Question: I've managed to create a JList with support of selecting multiple elements and dragging them to reorder the list. But I was wondering how to group some elements together with a handle. Something a lot like this:

Since even figuring out the drag&drop mechanics was so challenging to me, I'm hesitated to add this group feature. Is it even possible with JLists? What topic should I search to be able to do somthing like this?
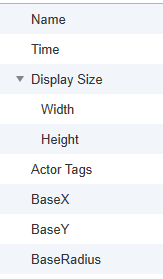
Answer: Here is my JTree after learning about JTrees from Andrew Thompson. I found a JTree example from Craig Wood and tweaked it to suit my needs. It is still not 100% complete. It doesn't have any comments or explanations sorry for that, I'm just sharing my source code.
'''
public class TreeDragAndDrop {
final JTree tree = new JTree();
DefaultTreeModel model = (DefaultTreeModel) tree.getModel();
DefaultMutableTreeNode root = (DefaultMutableTreeNode) model.getRoot();
private JScrollPane getContent() {
tree.setDragEnabled(true);
tree.setDropMode(DropMode.ON_OR_INSERT);
tree.getSelectionModel().setSelectionMode(TreeSelectionModel.CONTIGUOUS_TREE_SELECTION);
//expandTree(tree);
tree.setEditable(true);
tree.getInputMap().put(KeyStroke.getKeyStroke(KeyEvent.VK_ENTER, 0), "startEditing");
tree.getInputMap().put(KeyStroke.getKeyStroke(KeyEvent.VK_F2, 0), "startEditing");
model.reload();
return new JScrollPane(tree);
}
private void expandTree(JTree tree) {
DefaultMutableTreeNode root = (DefaultMutableTreeNode) tree.getModel().getRoot();
java.util.Enumeration e = root.breadthFirstEnumeration();
while (e.hasMoreElements()) {
DefaultMutableTreeNode node = (DefaultMutableTreeNode) e.nextElement();
if (node.isLeaf()) {
continue;
}
int row = tree.getRowForPath(new TreePath(node.getPath()));
tree.expandRow(row);
}
}
public static void main(String[] args) {
JFrame f = new JFrame();
f.setDefaultCloseOperation(JFrame.EXIT_ON_CLOSE);
f.add(new TreeDragAndDrop().getContent());
f.setSize(400, 400);
f.setLocation(1200, 200);
f.setVisible(true);
}
}
class TreeTransferHandler2 extends TransferHandler {
DataFlavor nodesFlavor;
DataFlavor[] flavors = new DataFlavor[1];
DefaultMutableTreeNode[] nodesToRemove;
private void renameNodes(JTree tree) {
DefaultTreeModel model = (DefaultTreeModel) tree.getModel();
DefaultMutableTreeNode root = (DefaultMutableTreeNode) model.getRoot();
java.util.Enumeration en = root.depthFirstEnumeration();
while (en.hasMoreElements()) {
DefaultMutableTreeNode node = (DefaultMutableTreeNode) en.nextElement();
String nodeName = node.toString();
int strLength = node.toString().length();
if (nodeName.charAt(strLength - 1) == ')') {
nodeName = nodeName.substring(0, (nodeName.indexOf("(")) - 1);
}
if (node.getChildCount() > 0) {
node.setUserObject(nodeName + " (" + node.getChildCount() + ")");
}
}
}
public TreeTransferHandler2() {
try {
String mimeType = DataFlavor.javaJVMLocalObjectMimeType
+ ";class=""
+ javax.swing.tree.DefaultMutableTreeNode[].class.getName()
+ """;
nodesFlavor = new DataFlavor(mimeType);
flavors[0] = nodesFlavor;
} catch (ClassNotFoundException e) {
System.out.println("ClassNotFound: " + e.getMessage());
}
}
public boolean canImport(TransferHandler.TransferSupport support) {
if (!support.isDrop()) {
return false;
}
support.setShowDropLocation(true);
if (!support.isDataFlavorSupported(nodesFlavor)) {
return false;
}
// Do not allow a drop on the drag source selections.
JTree.DropLocation dl = (JTree.DropLocation) support.getDropLocation();
JTree tree = (JTree) support.getComponent();
int dropRow = tree.getRowForPath(dl.getPath());
int[] selRows = tree.getSelectionRows();
for (int i = 0; i < selRows.length; i++) {
if (selRows[i] == dropRow) {
return false;
}
}
// Do not allow MOVE-action drops if a non-leaf node is
// selected unless all of its children are also selected.
int action = support.getDropAction();
if (action == MOVE) {
return haveCompleteNode(tree);
}
// Do not allow a non-leaf node to be copied to a level
// which is less than its source level.
TreePath dest = dl.getPath();
DefaultMutableTreeNode target = (DefaultMutableTreeNode) dest.getLastPathComponent();
TreePath path = tree.getPathForRow(selRows[0]);
DefaultMutableTreeNode firstNode = (DefaultMutableTreeNode) path.getLastPathComponent();
if (firstNode.getChildCount() > 0 && target.getLevel() < firstNode.getLevel()) {
return false;
}
return true;
}
private boolean haveCompleteNode(JTree tree) {
int[] selRows = tree.getSelectionRows();
TreePath path = tree.getPathForRow(selRows[0]);
DefaultMutableTreeNode first = (DefaultMutableTreeNode) path.getLastPathComponent();
int childCount = first.getChildCount();
// first has children and no children are selected.
if (childCount > 0 && selRows.length == 1) {
return true;
}
// first may have children.
for (int i = 1; i < selRows.length; i++) {
path = tree.getPathForRow(selRows[i]);
DefaultMutableTreeNode next = (DefaultMutableTreeNode) path.getLastPathComponent();
if (first.isNodeChild(next)) {
// Found a child of first.
if (childCount > selRows.length - 1) {
// Not all children of first are selected.
return false;
}
}
}
return true;
}
protected Transferable createTransferable(JComponent c) {
JTree tree = (JTree) c;
TreePath[] paths = tree.getSelectionPaths();
if (paths != null) {
// Make up a node array of copies for transfer and
// another for/of the nodes that will be removed in
// exportDone after a successful drop.
List<DefaultMutableTreeNode> copies = new ArrayList<DefaultMutableTreeNode>();
List<DefaultMutableTreeNode> toRemove = new ArrayList<DefaultMutableTreeNode>();
DefaultMutableTreeNode node = (DefaultMutableTreeNode) paths[0].getLastPathComponent();
int childCount = node.getChildCount();
DefaultMutableTreeNode copy = null;
if (node.getChildCount() > 0 && tree.getSelectionRows().length == 1) {
copy = copy(node);
copies.add(copy);
for (int k = 0; k < childCount; k++) {
copy.add((MutableTreeNode) node.getChildAt(0));
}
toRemove.add(node);
} else {
for (int i = 0; i < paths.length; i++) {
DefaultMutableTreeNode next = (DefaultMutableTreeNode) paths[i].getLastPathComponent();
// sibling
copies.add(copy(next));
toRemove.add(next);
}
}
DefaultMutableTreeNode[] nodes = copies.toArray(new DefaultMutableTreeNode[copies.size()]);
nodesToRemove = toRemove.toArray(new DefaultMutableTreeNode[toRemove.size()]);
return new NodesTransferable(nodes);
}
return null;
}
/**
* Defensive copy used in createTransferable.
*/
private DefaultMutableTreeNode copy(TreeNode node) {
return new DefaultMutableTreeNode(node, true);
}
protected void exportDone(JComponent source, Transferable data, int action) {
if ((action & MOVE) == MOVE) {
JTree tree = (JTree) source;
DefaultTreeModel model = (DefaultTreeModel) tree.getModel();
int[] ints = new int[nodesToRemove.length];
DefaultMutableTreeNode parent = (DefaultMutableTreeNode) nodesToRemove[0].getParent();
// Remove nodes saved in nodesToRemove in createTransferable.
for (int i = 0; i < nodesToRemove.length; i++) {
model.removeNodeFromParent(nodesToRemove[i]);
}
}
}
public int getSourceActions(JComponent c) {
return MOVE;
}
public boolean importData(TransferHandler.TransferSupport support) {
if (!canImport(support)) {
return false;
}
// Extract transfer data.
DefaultMutableTreeNode[] nodes = null;
try {
Transferable t = support.getTransferable();
nodes = (DefaultMutableTreeNode[]) t.getTransferData(nodesFlavor);
} catch (UnsupportedFlavorException ufe) {
System.out.println("UnsupportedFlavor: " + ufe.getMessage());
} catch (java.io.IOException ioe) {
System.out.println("I/O error: " + ioe.getMessage());
}
// Get drop location info.
JTree.DropLocation dl = (JTree.DropLocation) support.getDropLocation();
int childIndex = dl.getChildIndex();
TreePath dest = dl.getPath();
DefaultMutableTreeNode parent = (DefaultMutableTreeNode) dest.getLastPathComponent();
DefaultMutableTreeNode superParent = null;
int parentIndex = 0;
if (parent.isLeaf()) {
superParent = (DefaultMutableTreeNode) parent.getParent();
parentIndex = superParent.getIndex(parent);
}
JTree tree = (JTree) support.getComponent();
DefaultTreeModel model = (DefaultTreeModel) tree.getModel();
// Configure for drop mode.
int index = childIndex; // DropMode.INSERT
if (childIndex == -1) { // DropMode.ON
index = 0;
if (parent.getChildCount() == 0) {
DefaultMutableTreeNode newParent = new DefaultMutableTreeNode("New Group", true);
for (int i = 0; i < nodes.length; i++) {
model.insertNodeInto(copy(nodes[i]), newParent, i);
//model.removeNodeFromParent(nodes[i]);
}
model.insertNodeInto(copy(parent), newParent, newParent.getChildCount());
model.removeNodeFromParent(parent);
model.insertNodeInto(newParent, superParent, parentIndex);
model.reload();
} else {
for (int i = 0; i < nodes.length; i++) {
model.insertNodeInto(nodes[i], parent, parent.getChildCount());
}
}
} else {
// Add data to model.
for (int i = 0; i < nodes.length; i++) {
model.insertNodeInto(nodes[i], parent, index++);
}
}
return true;
}
public String toString() {
return getClass().getName();
}
public class NodesTransferable implements Transferable {
DefaultMutableTreeNode[] nodes;
public NodesTransferable(DefaultMutableTreeNode[] nodes) {
this.nodes = nodes;
}
public Object getTransferData(DataFlavor flavor) throws UnsupportedFlavorException {
if (!isDataFlavorSupported(flavor)) {
throw new UnsupportedFlavorException(flavor);
}
return nodes;
}
public DataFlavor[] getTransferDataFlavors() {
return flavors;
}
public boolean isDataFlavorSupported(DataFlavor flavor) {
return nodesFlavor.equals(flavor);
}
}
}
'''